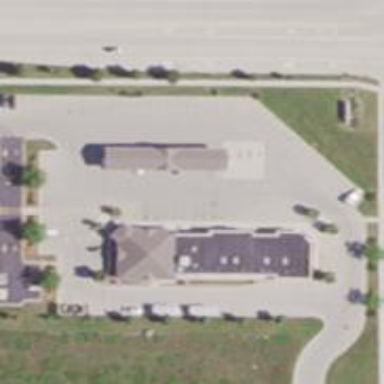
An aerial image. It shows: Convenience shop.